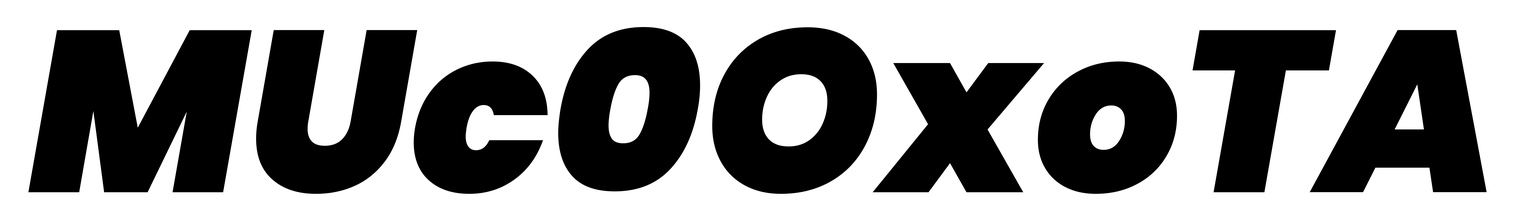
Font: Poppins-BlackItalic